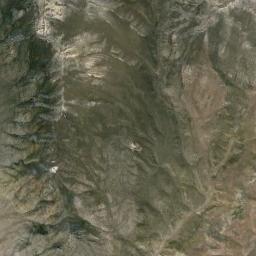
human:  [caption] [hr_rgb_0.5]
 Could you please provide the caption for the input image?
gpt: Thirty percent of the area on this mountain is covered by vegetation .

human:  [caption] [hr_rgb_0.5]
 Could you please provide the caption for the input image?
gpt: There is not the even mountain .

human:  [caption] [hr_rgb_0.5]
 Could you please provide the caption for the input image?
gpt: The mountain is consist of half of green plants and half of bare land .

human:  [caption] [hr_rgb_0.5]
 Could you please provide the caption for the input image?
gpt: The folded mountain consists of some ridges and valleys and its rocks are brown .

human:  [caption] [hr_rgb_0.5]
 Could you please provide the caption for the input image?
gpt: There are some ridges on the brown mountain .